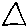
Label: triangle